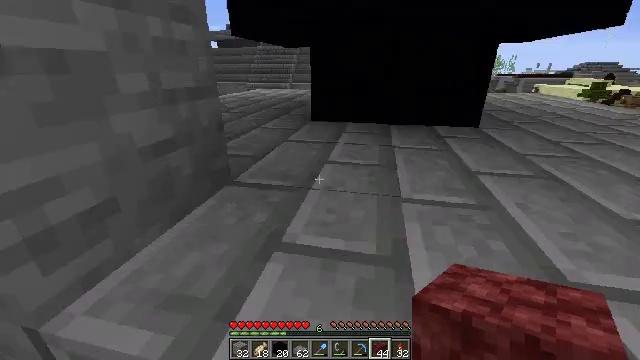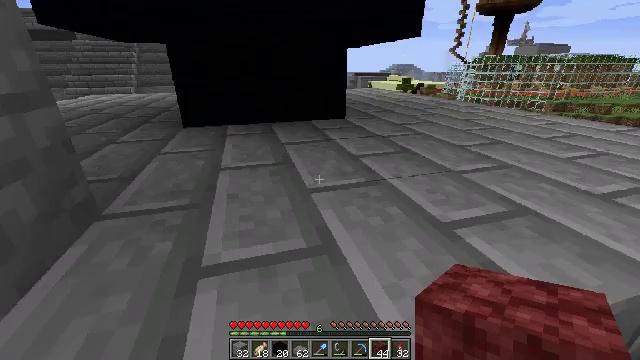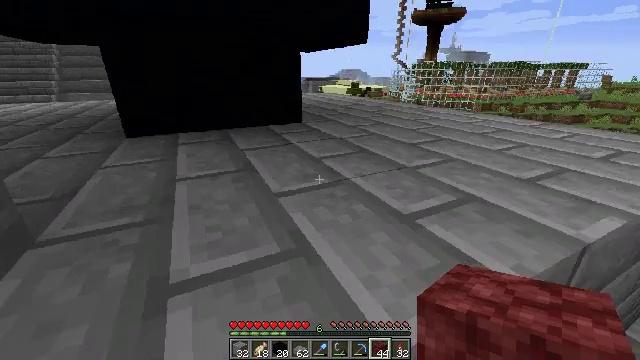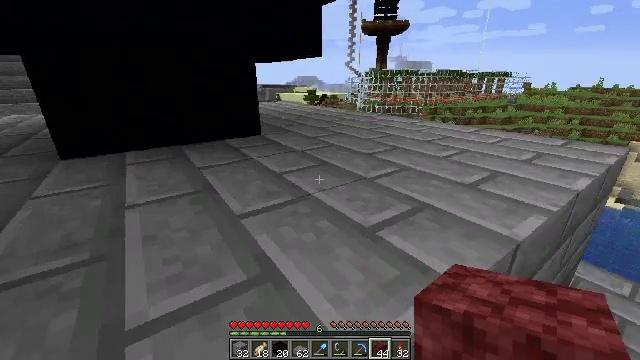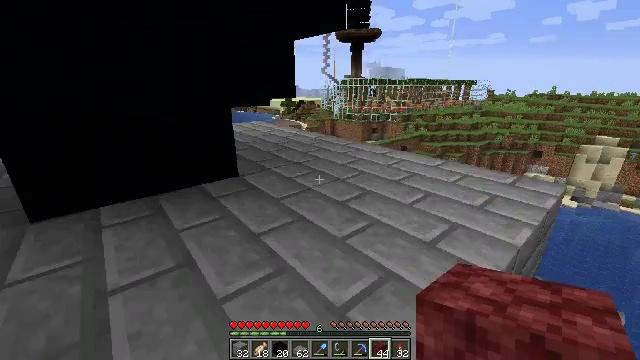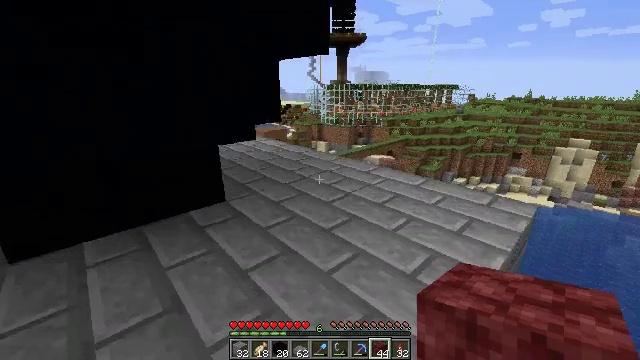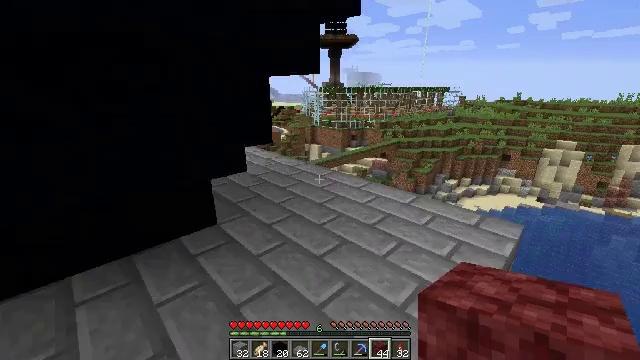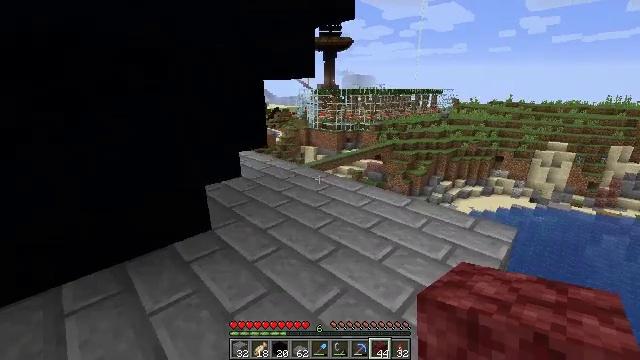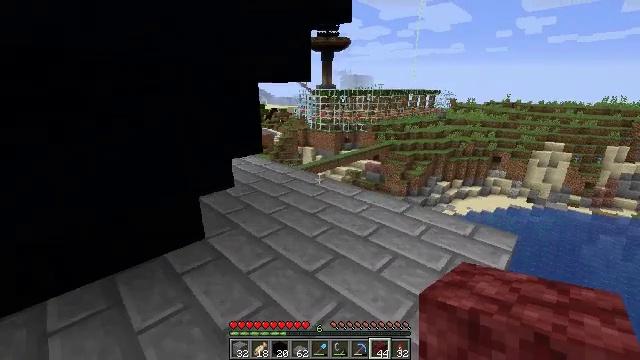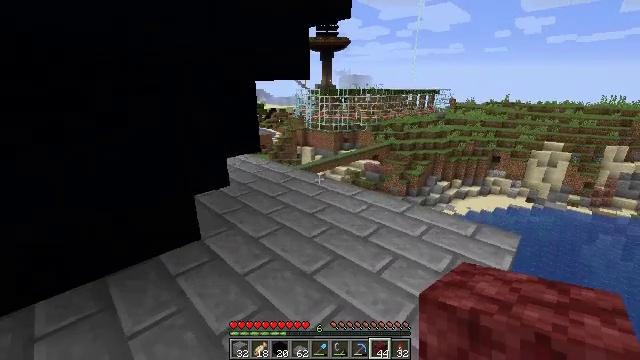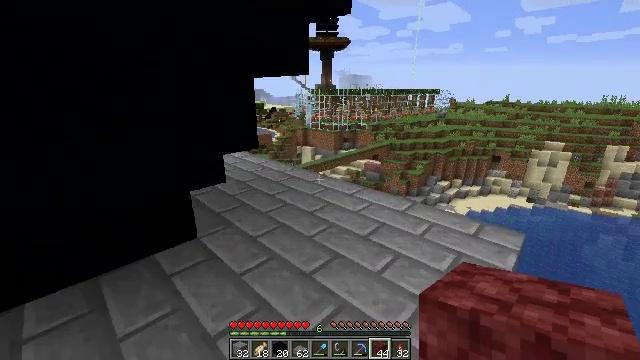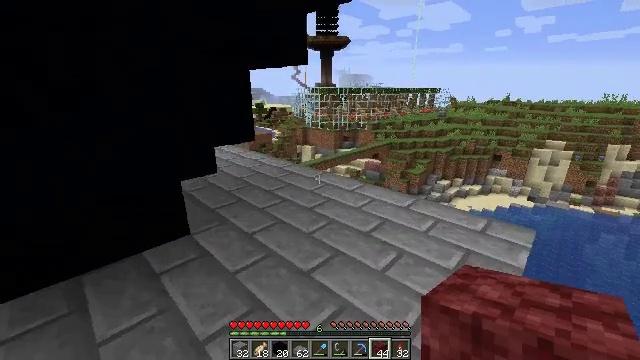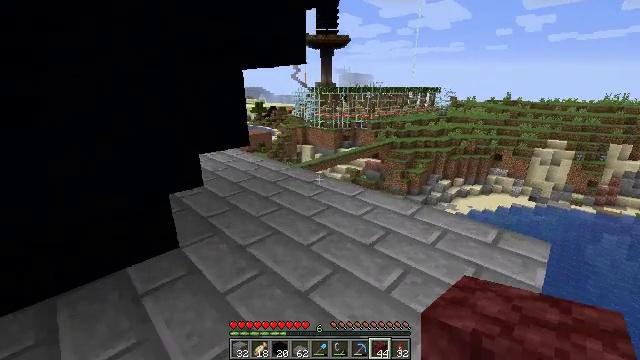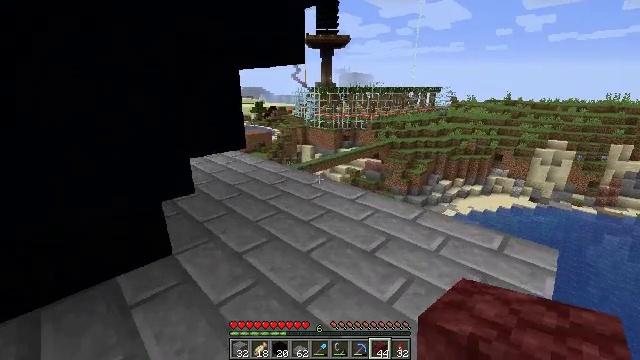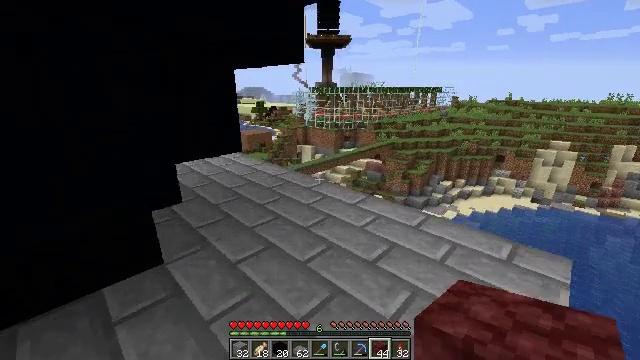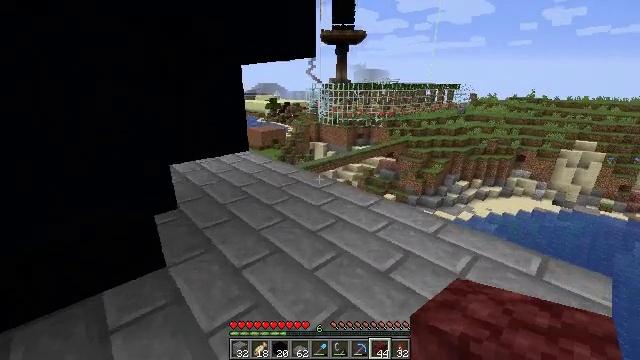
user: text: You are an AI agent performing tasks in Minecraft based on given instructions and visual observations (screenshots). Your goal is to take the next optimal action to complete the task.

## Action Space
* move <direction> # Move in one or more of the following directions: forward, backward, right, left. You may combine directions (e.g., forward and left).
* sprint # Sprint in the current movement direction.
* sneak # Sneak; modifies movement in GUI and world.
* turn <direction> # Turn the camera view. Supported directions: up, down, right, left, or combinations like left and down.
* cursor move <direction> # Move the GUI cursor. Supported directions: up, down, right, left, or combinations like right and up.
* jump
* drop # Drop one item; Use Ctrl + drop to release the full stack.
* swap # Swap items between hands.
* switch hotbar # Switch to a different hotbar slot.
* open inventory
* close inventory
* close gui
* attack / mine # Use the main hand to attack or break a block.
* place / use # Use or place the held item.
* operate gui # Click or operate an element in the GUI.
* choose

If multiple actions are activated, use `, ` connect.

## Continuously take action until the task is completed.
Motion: motion action
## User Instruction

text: Combine materials to make white concrete powder.
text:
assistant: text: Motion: turn right
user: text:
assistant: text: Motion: turn right
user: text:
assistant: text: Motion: move forward, turn right and up, jump
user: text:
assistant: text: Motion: move forward, turn right, jump
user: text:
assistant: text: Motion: move forward, turn right, jump
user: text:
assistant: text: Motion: move forward, turn right
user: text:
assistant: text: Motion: move forward, turn right
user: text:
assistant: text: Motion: move forward
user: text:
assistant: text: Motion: move forward
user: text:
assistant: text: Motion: move forward
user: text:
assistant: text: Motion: move forward
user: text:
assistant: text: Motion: move forward
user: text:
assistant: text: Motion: move forward
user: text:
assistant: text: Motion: move forward
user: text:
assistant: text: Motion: move forward and move right, turn left
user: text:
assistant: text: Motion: move forward and move right, turn left and down
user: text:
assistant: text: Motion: move forward and move right, turn left
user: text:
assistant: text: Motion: move forward and move right, turn left
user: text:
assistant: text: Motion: move forward and move right, turn left
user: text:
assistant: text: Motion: move forward and move right, turn left
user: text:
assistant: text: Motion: move forward and move right, turn down
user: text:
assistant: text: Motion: move forward and move right, turn down
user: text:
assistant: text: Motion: move forward and move right, turn left and down
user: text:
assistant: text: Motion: move forward and move right, turn left and down
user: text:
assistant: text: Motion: move forward and move right, turn left and down
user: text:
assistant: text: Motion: move forward and move right, turn left and down
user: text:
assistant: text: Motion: move forward, turn left and down
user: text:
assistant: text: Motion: move forward, turn left and down
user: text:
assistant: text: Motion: move forward
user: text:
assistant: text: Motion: move forward, turn left